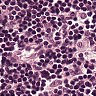
Metastatic tissue present: no